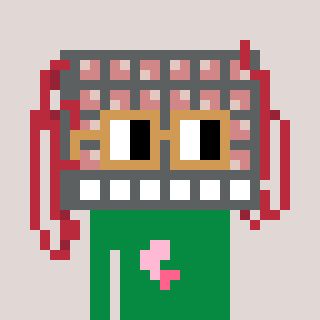
a pixel art character with square brown glasses, a turing-shaped head and a green-colored body on a warm background